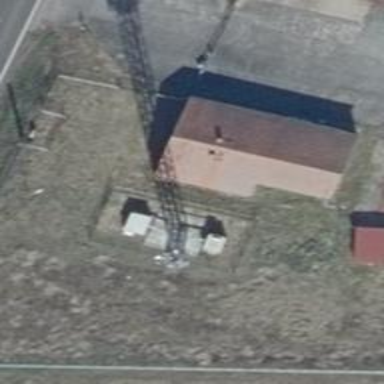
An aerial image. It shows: Mast tower used for communication.